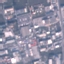
Land use / land cover class: Industrial